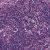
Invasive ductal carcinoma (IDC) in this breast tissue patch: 0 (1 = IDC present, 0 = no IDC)